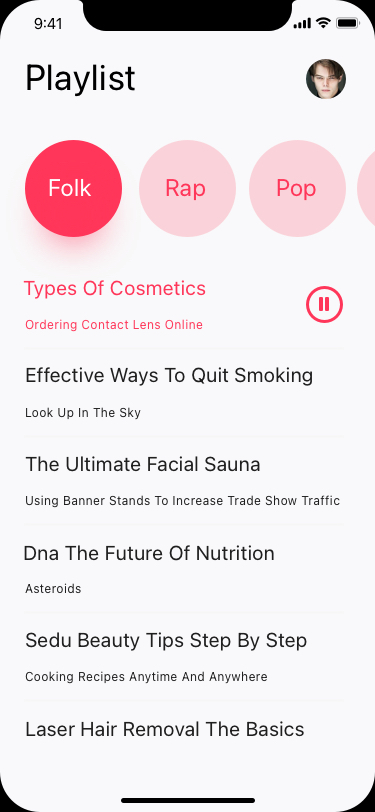
Text in this UI design:
Playlist
Rap
Folk
Pop
Types Of Cosmetics
Ordering Contact Lens Online
Look Up In The Sky
Effective Ways To Quit Smoking
Using Banner Stands To Increase Trade Show Traffic
The Ultimate Facial Sauna
Asteroids
Dna The Future Of Nutrition
Cooking Recipes Anytime And Anywhere
Sedu Beauty Tips Step By Step
Laser Hair Removal The Basics